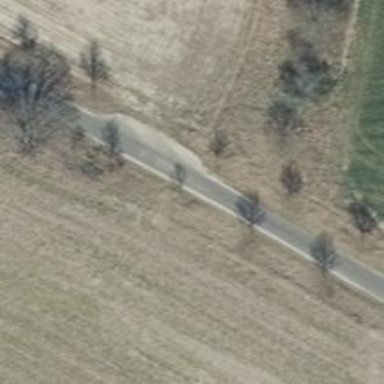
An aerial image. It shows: Row of deciduous broadleaved trees.